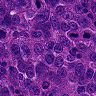
Metastatic tissue present: yes